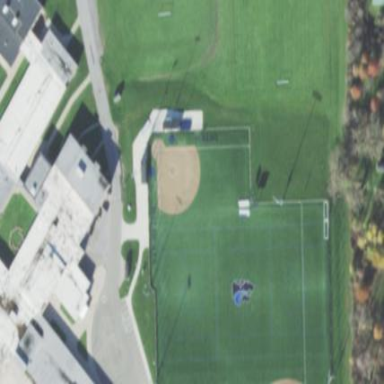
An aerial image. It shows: Baseball pitch for leisure and sports activities.